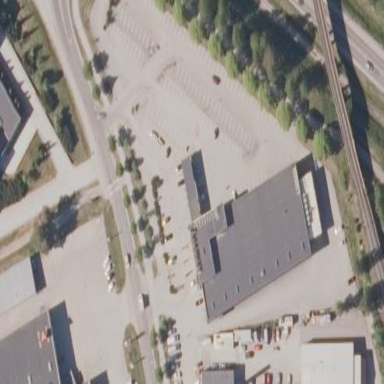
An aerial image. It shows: Parking area with asphalt surface.